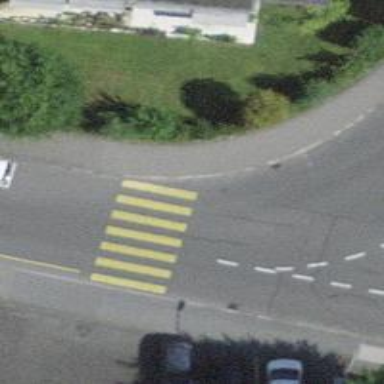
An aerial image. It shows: Footway with zebra crossing.